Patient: sex M, age 52
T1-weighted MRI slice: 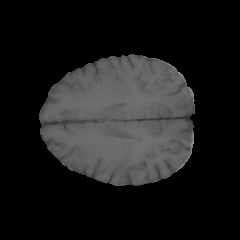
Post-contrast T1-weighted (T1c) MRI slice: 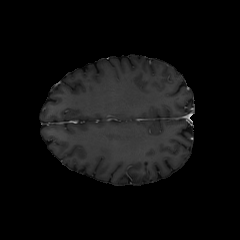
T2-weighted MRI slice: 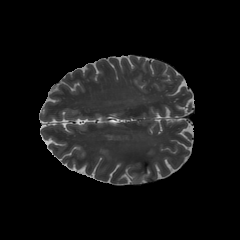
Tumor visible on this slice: yes
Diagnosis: Astrocytoma, IDH-mutant
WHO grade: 3